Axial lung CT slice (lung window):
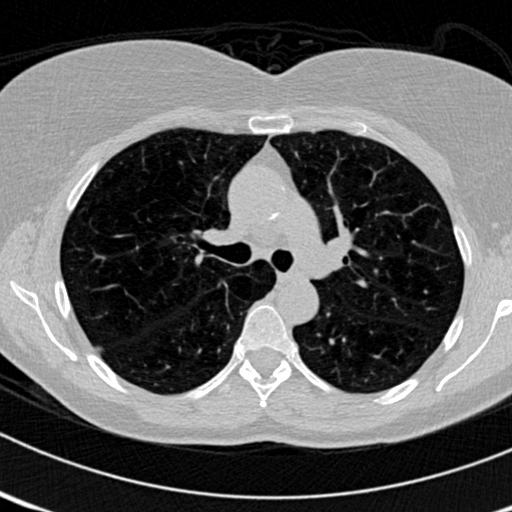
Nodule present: no